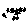
Label: star